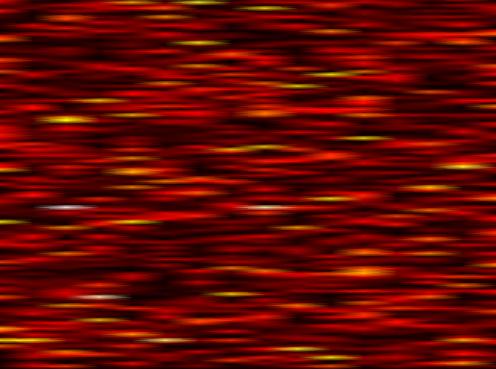
Label: OFDM